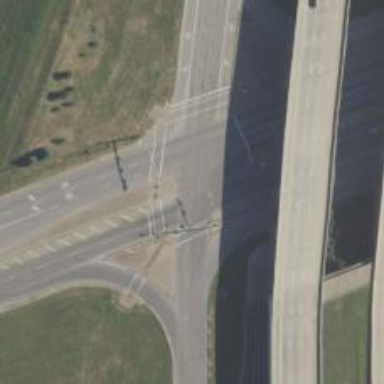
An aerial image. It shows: Primary highway with frontage road.